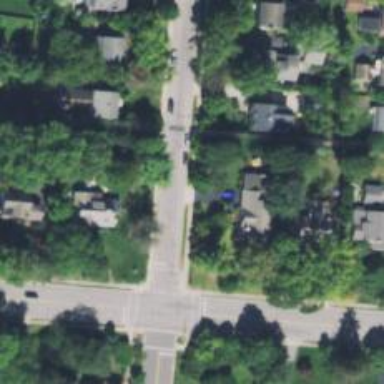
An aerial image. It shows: Residential driveway used as service road.